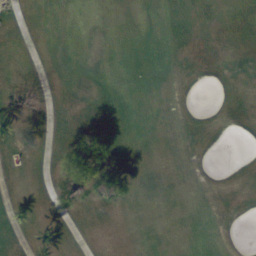
Label: golf course